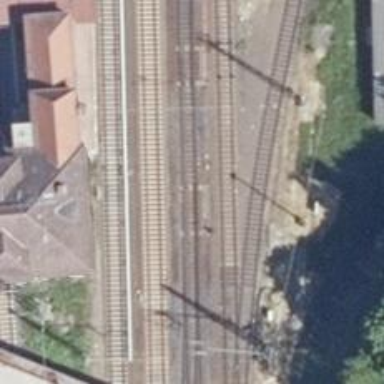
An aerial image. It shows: Railway switch with turnout to the right.